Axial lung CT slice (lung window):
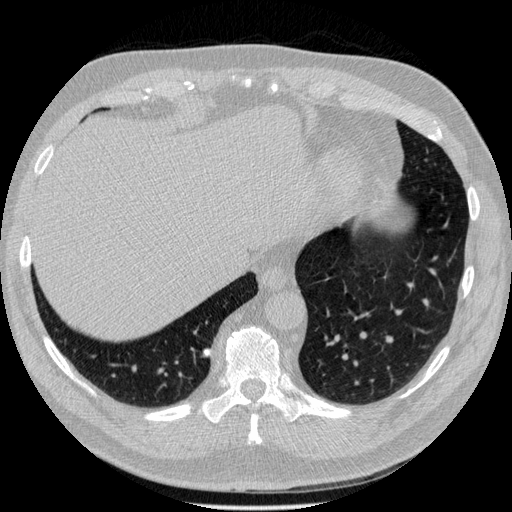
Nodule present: yes
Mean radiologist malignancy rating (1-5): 1.75